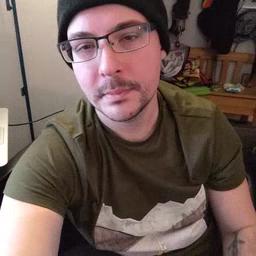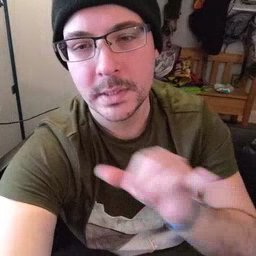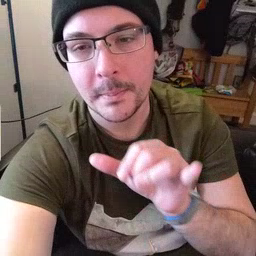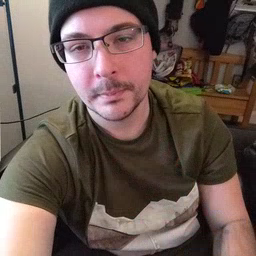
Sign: same